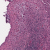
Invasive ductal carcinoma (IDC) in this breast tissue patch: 0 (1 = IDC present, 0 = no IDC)